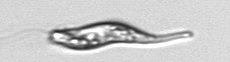
Label: Euglena